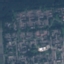
Land use / land cover class: Residential